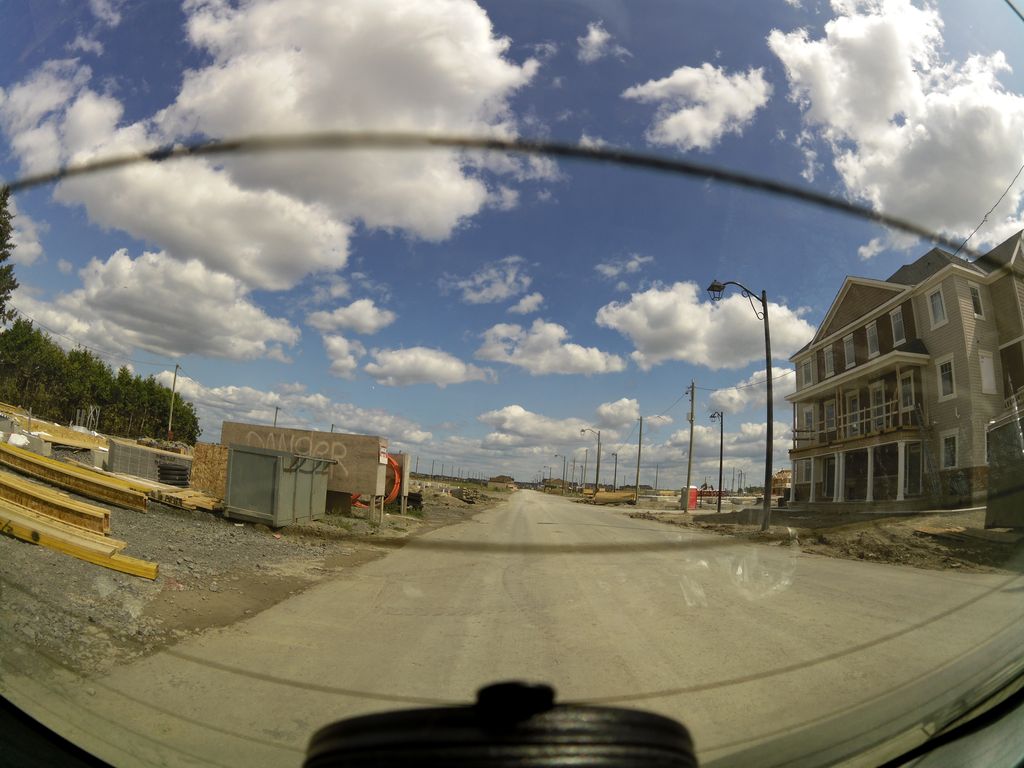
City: ottawa-gatineau